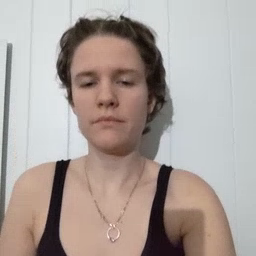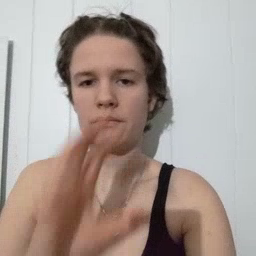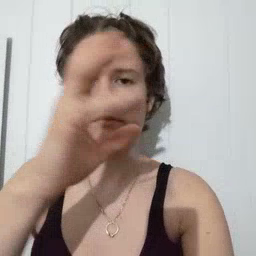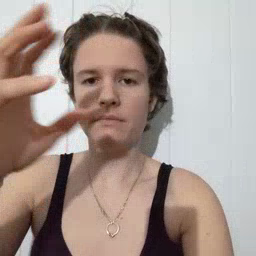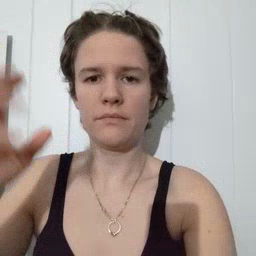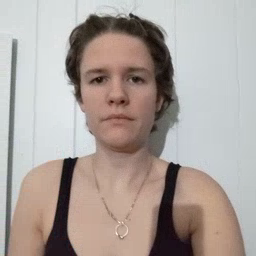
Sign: cloud